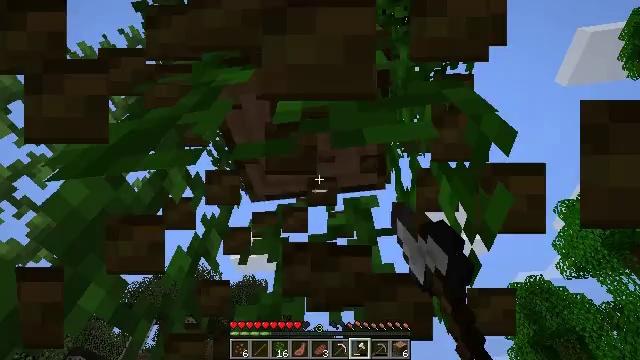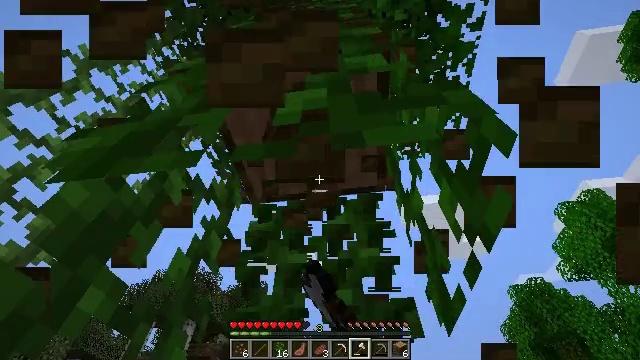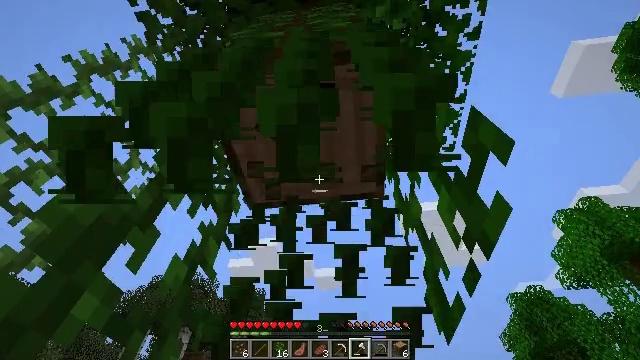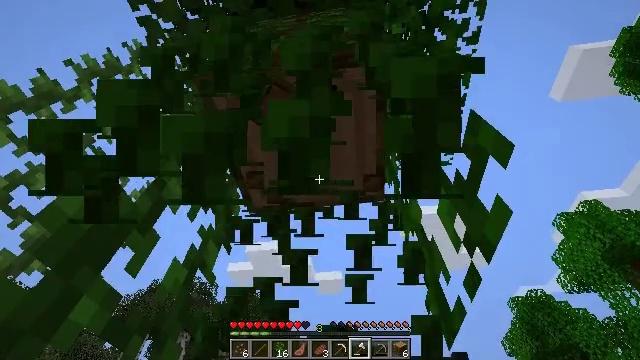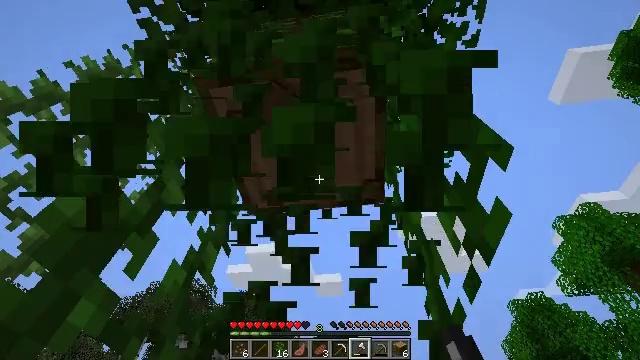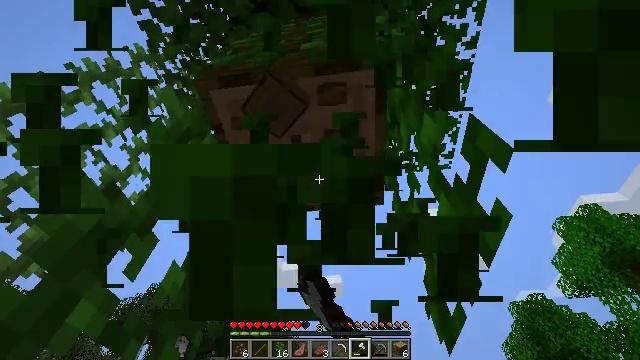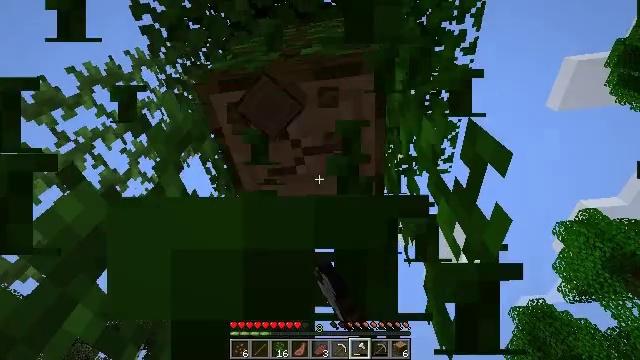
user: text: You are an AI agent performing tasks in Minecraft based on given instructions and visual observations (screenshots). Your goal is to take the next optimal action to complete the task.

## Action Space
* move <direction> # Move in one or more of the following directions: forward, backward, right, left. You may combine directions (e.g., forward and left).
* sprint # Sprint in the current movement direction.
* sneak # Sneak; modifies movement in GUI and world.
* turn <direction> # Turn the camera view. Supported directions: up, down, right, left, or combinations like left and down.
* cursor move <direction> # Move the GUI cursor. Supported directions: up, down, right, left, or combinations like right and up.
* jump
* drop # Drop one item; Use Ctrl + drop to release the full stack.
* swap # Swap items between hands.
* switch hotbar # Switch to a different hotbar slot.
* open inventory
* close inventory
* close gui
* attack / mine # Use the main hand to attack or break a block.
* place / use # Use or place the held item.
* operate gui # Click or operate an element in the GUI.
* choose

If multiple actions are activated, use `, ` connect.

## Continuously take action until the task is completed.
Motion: motion action
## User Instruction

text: Harvest vines off the surface.
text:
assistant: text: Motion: attack / mine
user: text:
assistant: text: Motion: turn up, attack / mine
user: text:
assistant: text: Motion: attack / mine
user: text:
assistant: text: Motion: attack / mine
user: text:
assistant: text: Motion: attack / mine
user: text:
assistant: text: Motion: attack / mine
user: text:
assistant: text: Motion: attack / mine